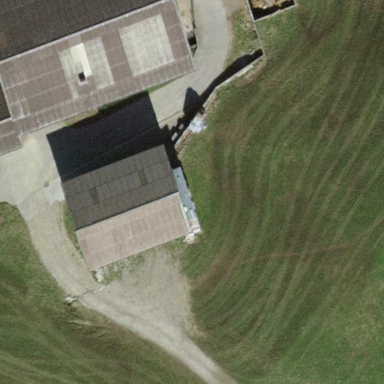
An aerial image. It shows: Farm building.